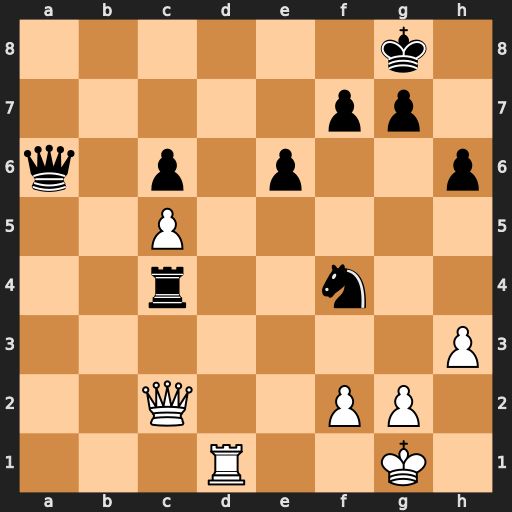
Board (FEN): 6k1/5pp1/q1p1p2p/2P5/2r2n2/7P/2Q2PP1/3R2K1
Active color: w
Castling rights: -
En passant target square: -
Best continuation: Rd8#